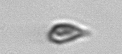
Label: Cryptophyta